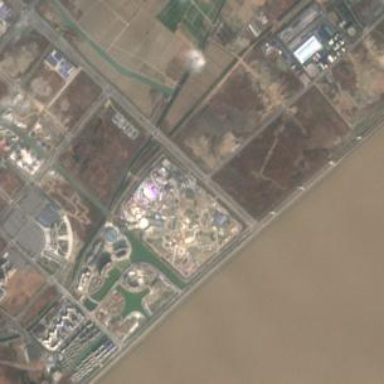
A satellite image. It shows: Theme park.